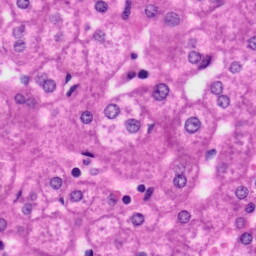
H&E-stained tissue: Liver